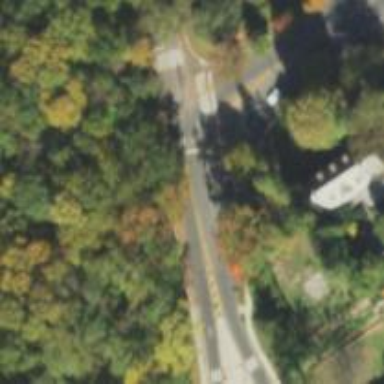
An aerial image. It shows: Stop road.